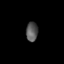
Tissue: prostate
Cell type: Myeloid cells
Senescence score: 0.6967
Nuclear area (px): 223
Mean DAPI intensity: 86.856